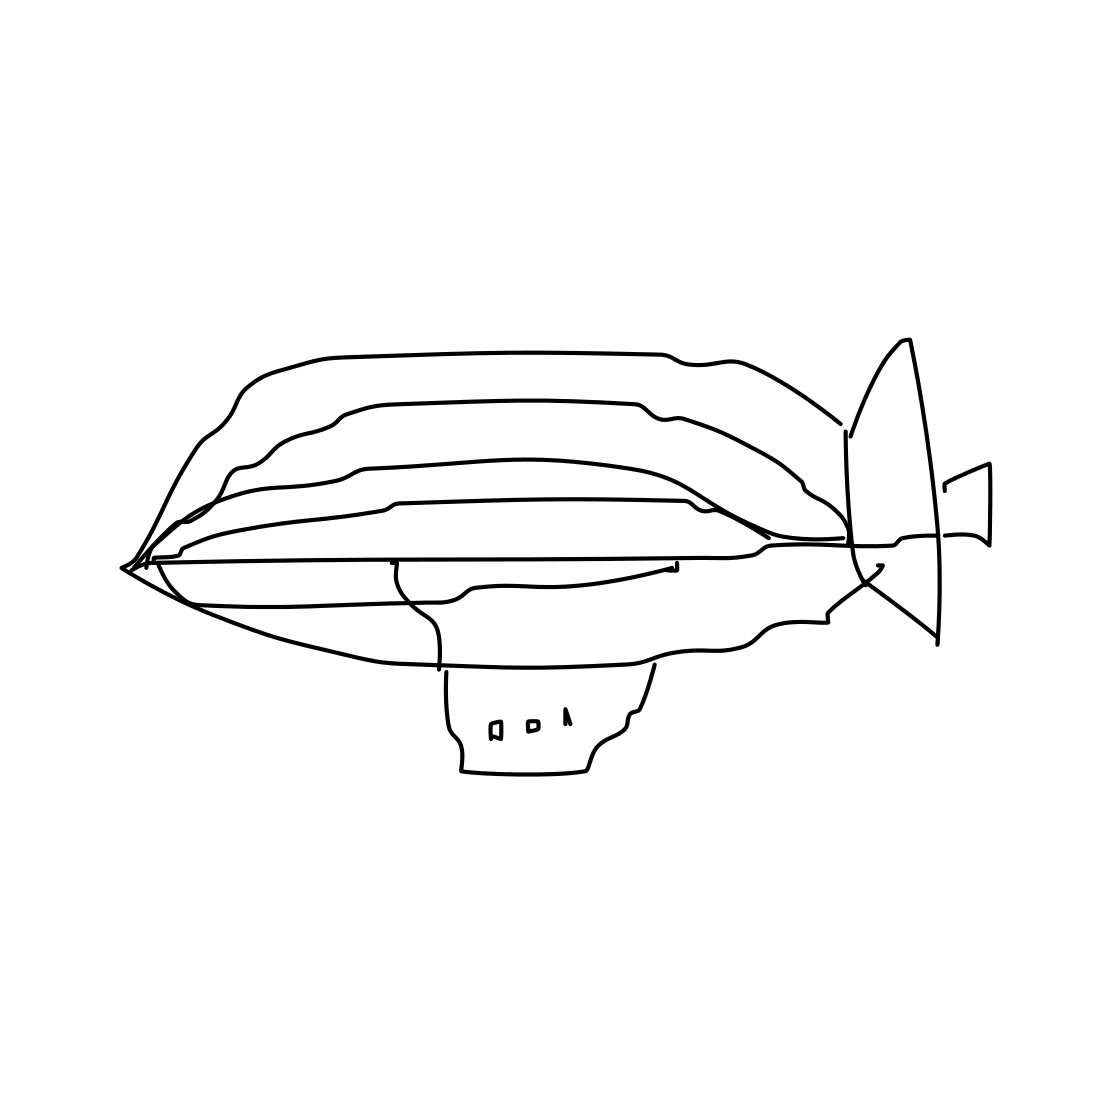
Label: blimp